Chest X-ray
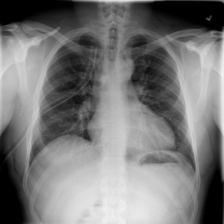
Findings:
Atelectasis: negative
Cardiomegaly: negative
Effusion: negative
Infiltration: negative
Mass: negative
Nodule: negative
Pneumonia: negative
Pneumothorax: negative
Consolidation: negative
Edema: negative
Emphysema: negative
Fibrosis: negative
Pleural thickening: negative
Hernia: negative